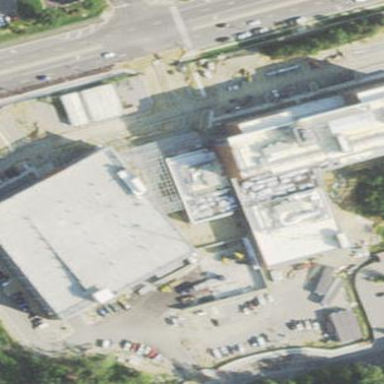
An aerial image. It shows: Clinic building offering healthcare services.